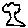
Label: tree